The image is a wavelet scalogram (time versus scale/frequency) of a rolling-element bearing's vibration signal. Based on the visible evidence, which condition applies: normal, inner_race, outer_race, ball?
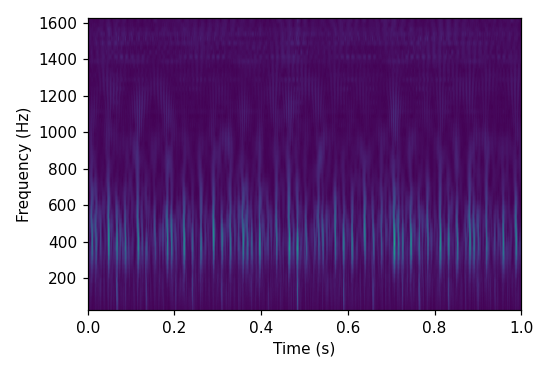
Answer: outer_race